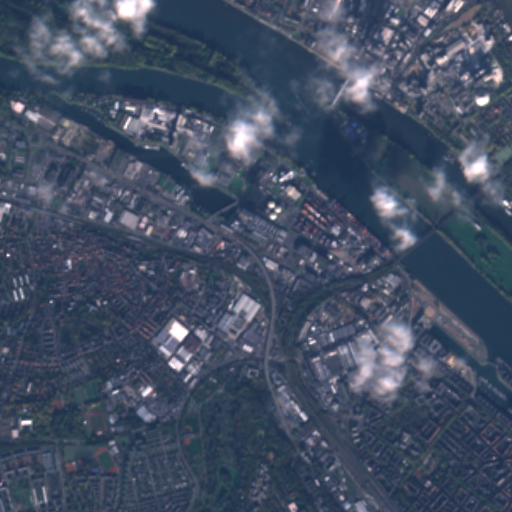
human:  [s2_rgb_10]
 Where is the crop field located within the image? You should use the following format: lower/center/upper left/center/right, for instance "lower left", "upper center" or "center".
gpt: The crop field is located in the upper right of the image.
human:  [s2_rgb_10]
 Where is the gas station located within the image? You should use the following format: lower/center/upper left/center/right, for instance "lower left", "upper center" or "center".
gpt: The gas station is located in the upper left of the image.
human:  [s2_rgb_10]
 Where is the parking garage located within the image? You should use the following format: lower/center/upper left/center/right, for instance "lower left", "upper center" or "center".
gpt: The parking garage is located in the lower right of the image.
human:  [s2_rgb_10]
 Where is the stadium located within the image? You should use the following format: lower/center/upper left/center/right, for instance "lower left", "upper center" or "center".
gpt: The stadium is located in the lower center of the image.
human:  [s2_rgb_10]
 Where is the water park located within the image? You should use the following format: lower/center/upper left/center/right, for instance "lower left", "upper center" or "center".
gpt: The water park is located in the lower left of the image.
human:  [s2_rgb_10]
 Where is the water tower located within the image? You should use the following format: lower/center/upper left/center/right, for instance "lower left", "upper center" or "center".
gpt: The water tower is located in the upper right of the image.
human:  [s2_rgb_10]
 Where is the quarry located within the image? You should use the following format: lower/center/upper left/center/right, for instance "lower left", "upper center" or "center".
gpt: There is no quarry in the image.